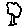
Label: tree